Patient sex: M
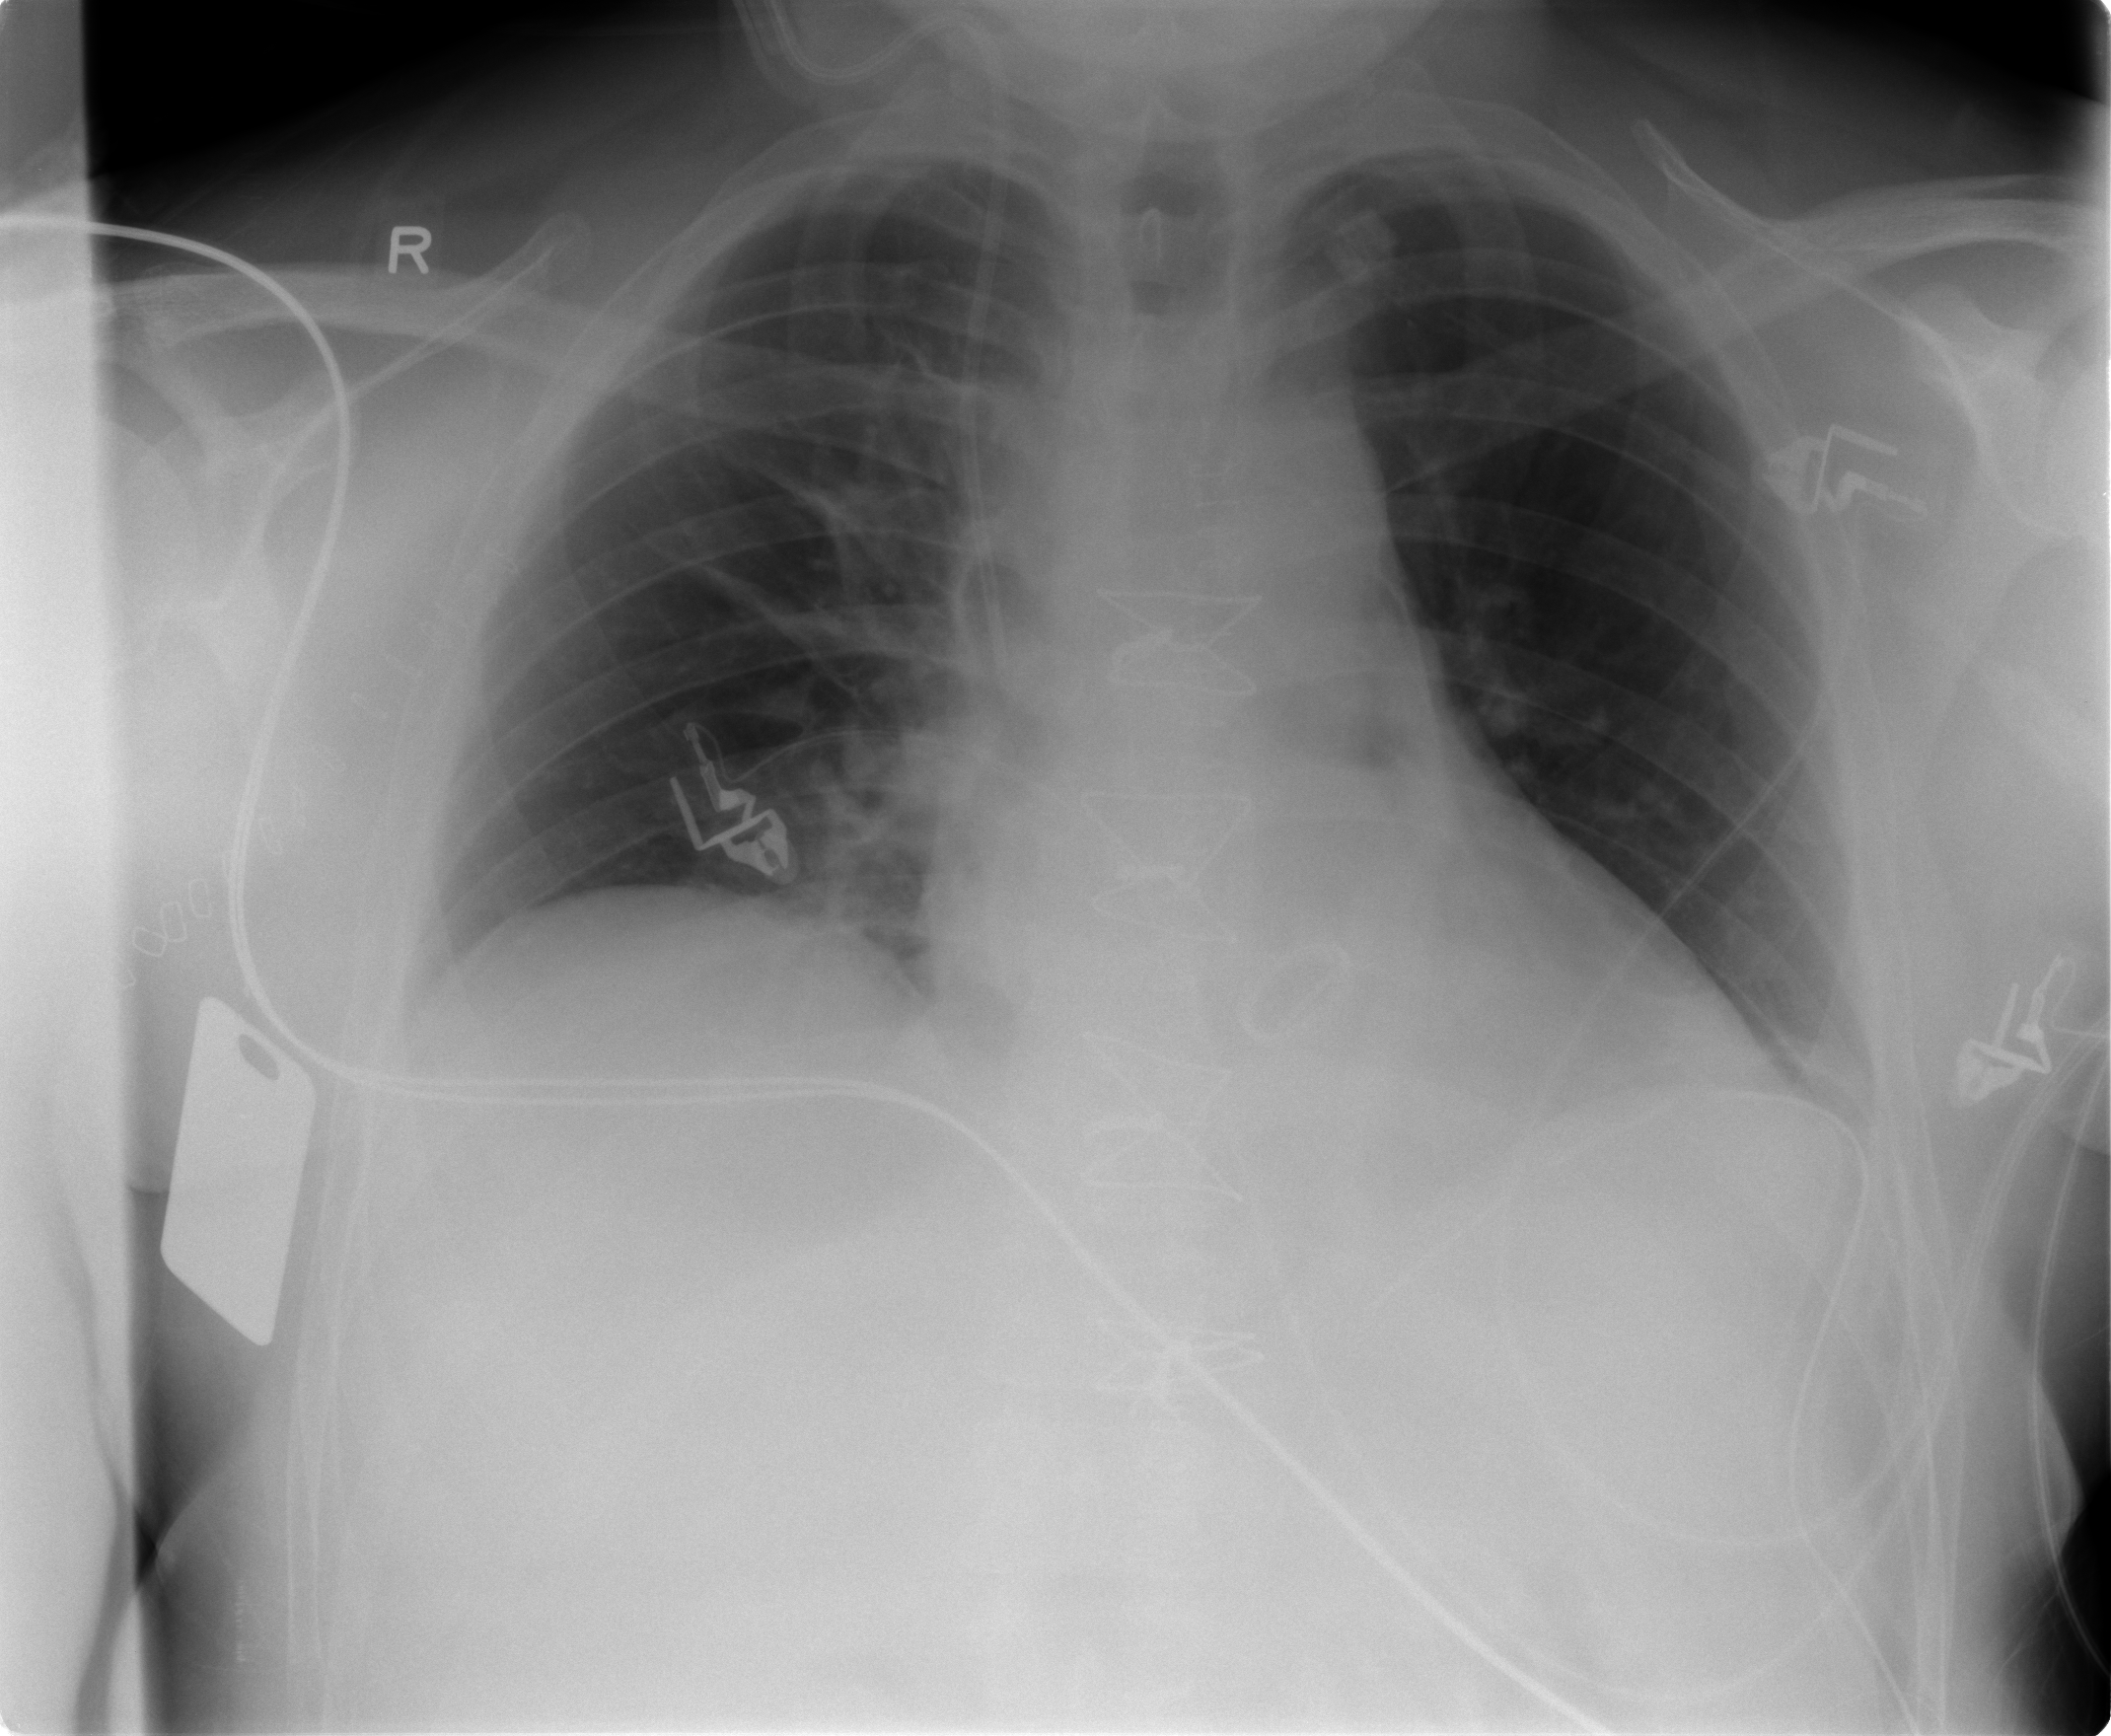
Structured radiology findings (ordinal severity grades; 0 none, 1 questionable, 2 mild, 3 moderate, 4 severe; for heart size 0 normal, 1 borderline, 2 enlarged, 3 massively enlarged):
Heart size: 1
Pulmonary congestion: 0
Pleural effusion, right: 0
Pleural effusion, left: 0
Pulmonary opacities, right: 0
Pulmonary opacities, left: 0
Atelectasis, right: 2
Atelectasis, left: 1